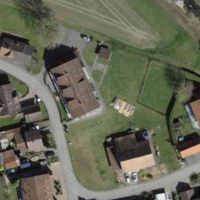
EUNIS habitat code: 54
Species observed at this site:
Passer domesticus